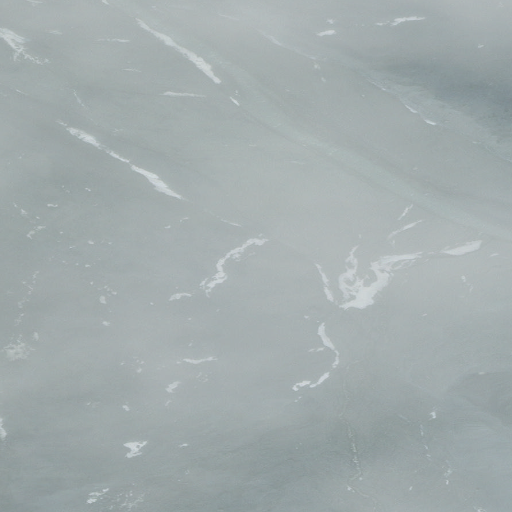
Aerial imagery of valley in Alaska named Radovan Gulch containing only unknown